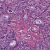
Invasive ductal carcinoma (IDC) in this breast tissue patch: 1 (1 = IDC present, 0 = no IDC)